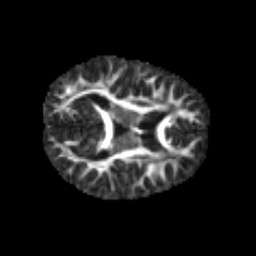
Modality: FA
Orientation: axial
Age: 6
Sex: male
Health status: healthy